Question: I have a problem with HSSFWorkbook object. I have a XLS template, where first row is dark gray, and next rows are light gray. During generation of the report, I want to change the background color of few cells (works perfectly) for red/blue. But after calling:
'''
HSSFCellStyle style = workbook.createCellStyle();
style.setFillBackgroundColor(...)
'''
or:
'''
HSSFCellStyle style = workbook.getCellStyleAt(0) [default style of the workbook]
style.setFillBackgroundColor(...)
'''
the styles of whole sheet is lost. The header becomes violet, and the rest cells becomes dark-dark-gray. I love violets, but I need my colours from the XLS not being changed.

In short - styles from my XLS template are not being preserved after I change style of one cell in the way described above.
I'm out of ideas. Please help.
Mateusz
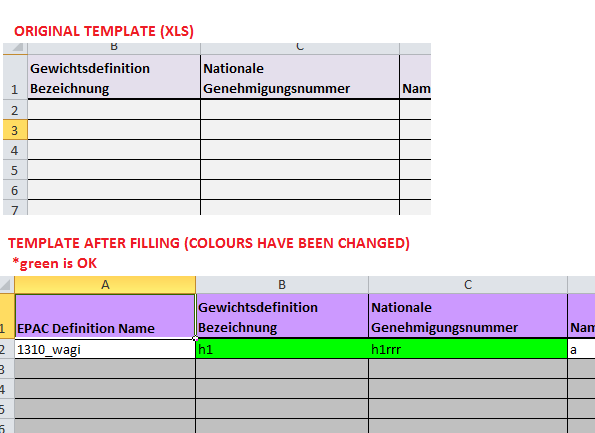
Answer: I think the problem will be in your .xls spreadsheet itself. Styles that you chose on your template are incompatible with the current file format (and spreadsheet could be converted to .xlsx, but then you'd probably have to change your implementation to XSSFWorkbook).
You can check if styles are compatible by opening your template, making a minor change and save it - in your case warning should pop up that styles will be converted to the closest equivalents.
: Edit your spreadsheet and pick compatible styles with your .xls format or upgrade to .xlsx format.